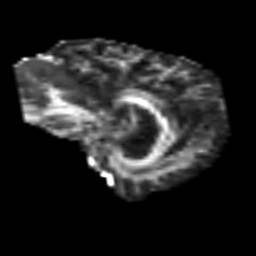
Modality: FA
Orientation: sagittal
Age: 67
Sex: male
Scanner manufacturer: siemens
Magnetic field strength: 3 T
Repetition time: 3.2 s
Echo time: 0.081 s